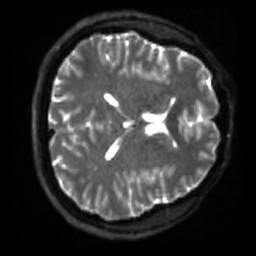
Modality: sbref
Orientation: axial
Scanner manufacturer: siemens
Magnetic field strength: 3 T
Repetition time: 4 s
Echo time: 0.0594 s